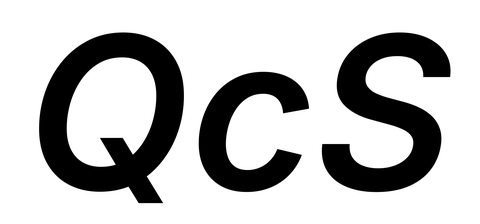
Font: Inter-Italic_SemiBold_Italic